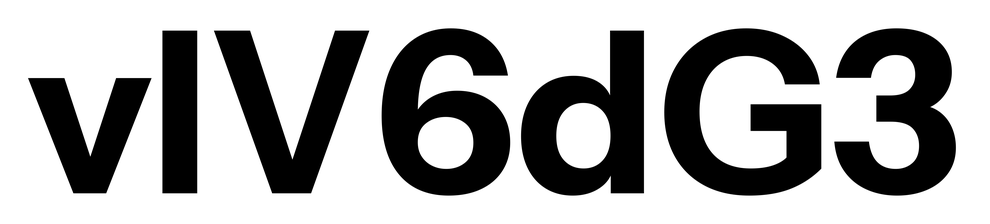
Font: InstrumentSans_Bold